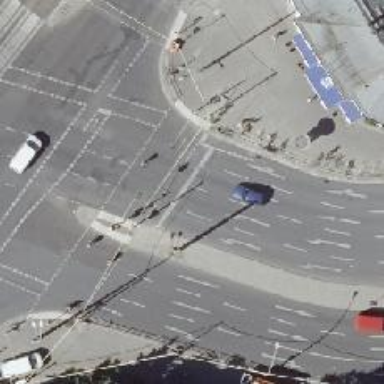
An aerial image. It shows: Road with traffic signals.